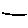
Label: line